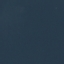
Land use / land cover: SeaLake